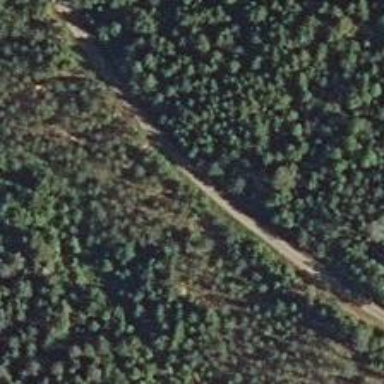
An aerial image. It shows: Well-maintained track road with grade 1 tracktype.